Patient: sex M, age 69
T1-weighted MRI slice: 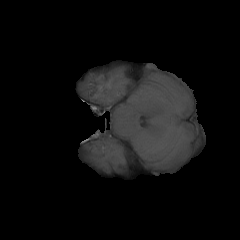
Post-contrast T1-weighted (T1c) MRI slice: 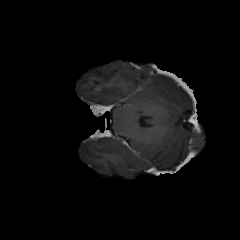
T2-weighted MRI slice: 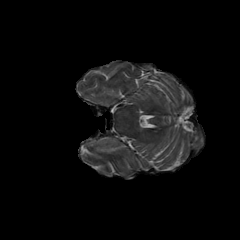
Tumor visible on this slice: no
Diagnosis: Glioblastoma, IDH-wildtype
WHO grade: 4